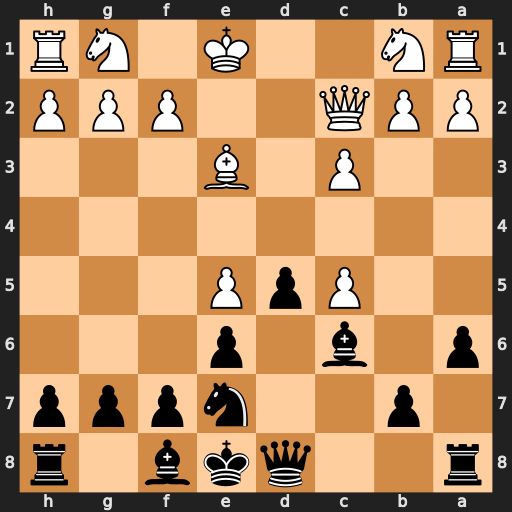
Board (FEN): r2qkb1r/1p2nppp/p1b1p3/2PpP3/8/2P1B3/PPQ2PPP/RN2K1NR
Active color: b
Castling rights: KQkq
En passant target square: -
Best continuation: d4 cxd4 Bxg2